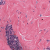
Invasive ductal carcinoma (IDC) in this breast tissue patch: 0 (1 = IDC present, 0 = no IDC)